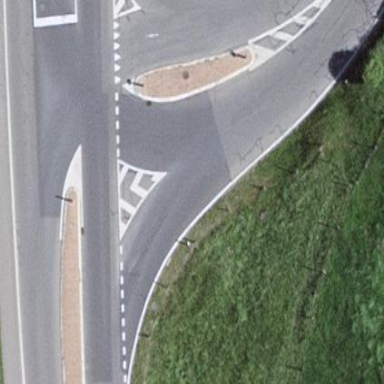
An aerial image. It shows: Secondary road made of asphalt leading to roundabout.